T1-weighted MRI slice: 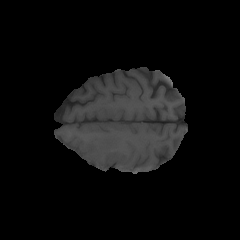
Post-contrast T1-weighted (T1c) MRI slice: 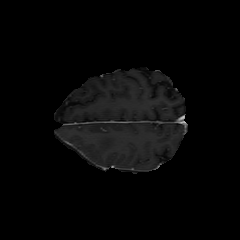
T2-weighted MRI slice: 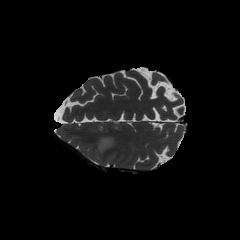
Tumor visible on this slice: yes